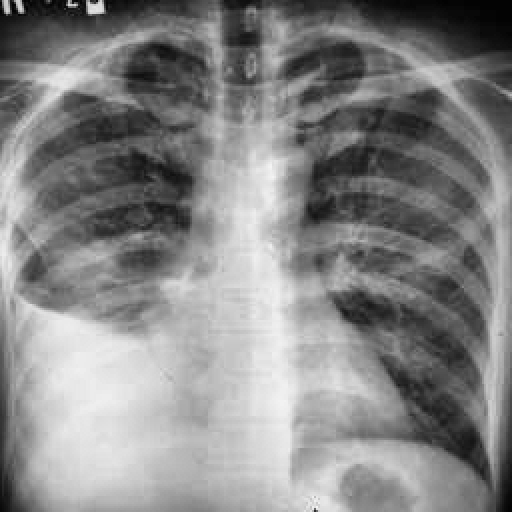
Finding: TUBERCULOSIS